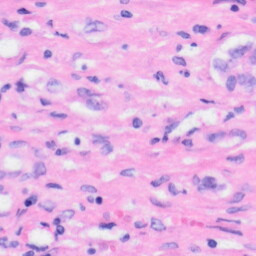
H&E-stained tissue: Liver